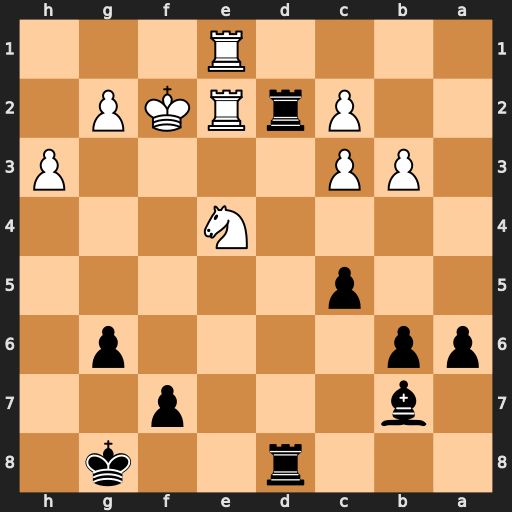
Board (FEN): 3r2k1/1b3p2/pp4p1/2p5/4N3/1PP4P/2PrRKP1/4R3
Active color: b
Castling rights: -
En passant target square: -
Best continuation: Bxe4 Rxd2 Rxd2+